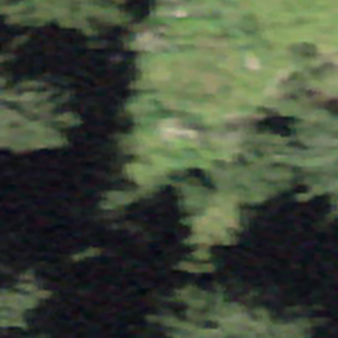
Label: other